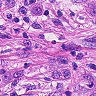
Metastatic tissue present: yes